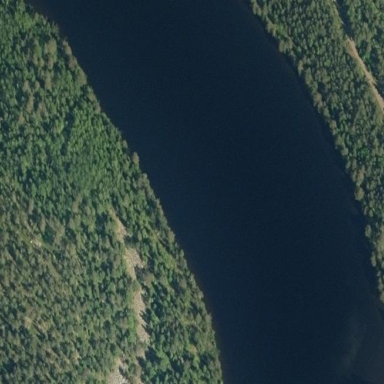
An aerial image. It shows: Serene lake.